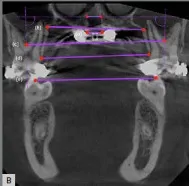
Post-expansion.
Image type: radiology (ct)